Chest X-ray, AP view. Patient: 17 years old, sex M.
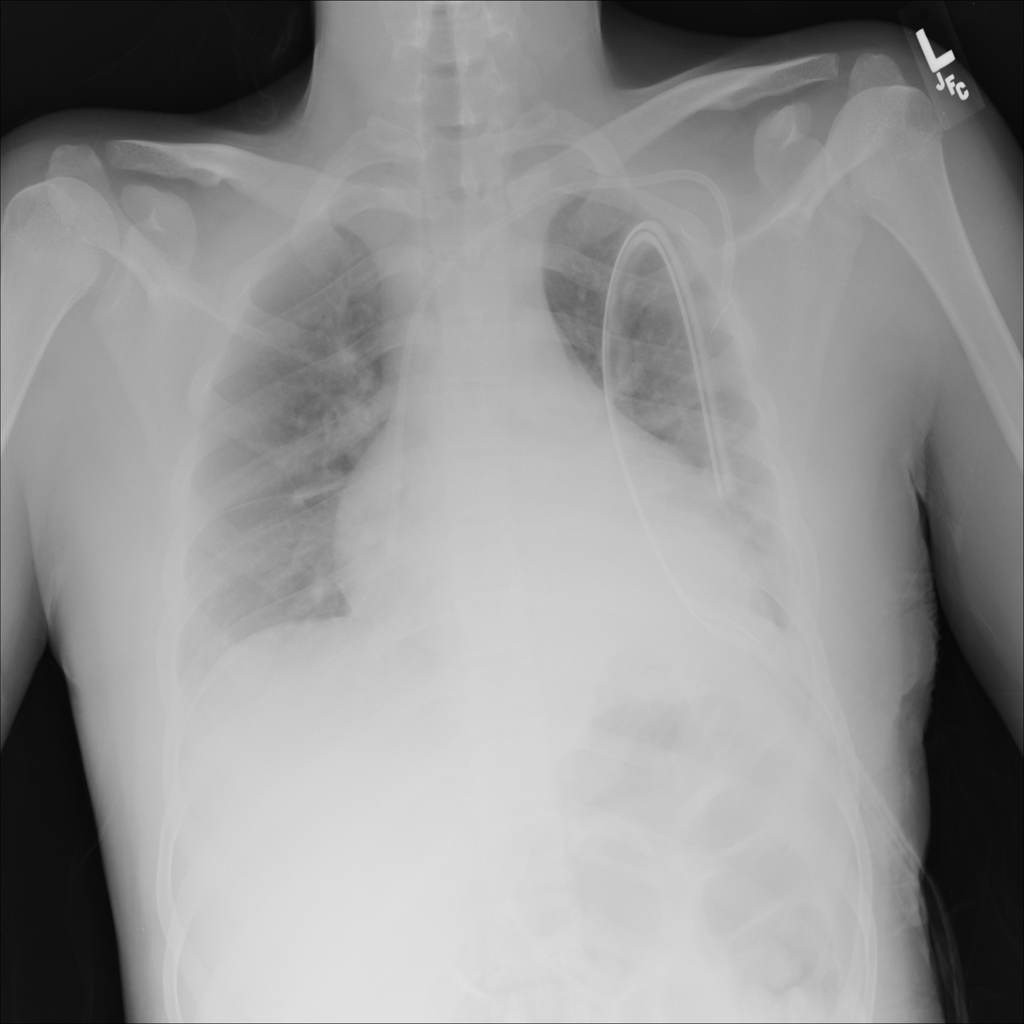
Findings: Atelectasis, Consolidation